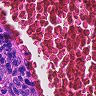
Metastatic tissue present: no